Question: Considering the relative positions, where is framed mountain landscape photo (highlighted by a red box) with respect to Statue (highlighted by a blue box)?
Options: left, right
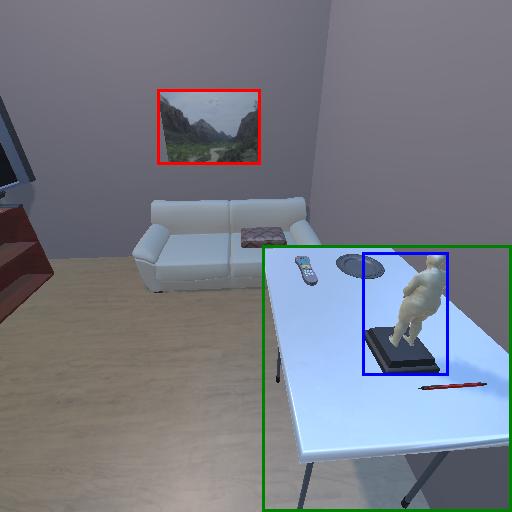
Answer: left